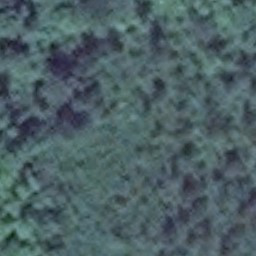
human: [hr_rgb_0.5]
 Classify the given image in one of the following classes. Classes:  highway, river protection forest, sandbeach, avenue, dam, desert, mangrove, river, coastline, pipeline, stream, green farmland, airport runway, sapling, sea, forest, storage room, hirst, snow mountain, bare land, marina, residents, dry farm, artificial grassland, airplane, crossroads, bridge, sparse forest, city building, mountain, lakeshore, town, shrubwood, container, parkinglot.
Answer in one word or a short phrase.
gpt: forest